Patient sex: M
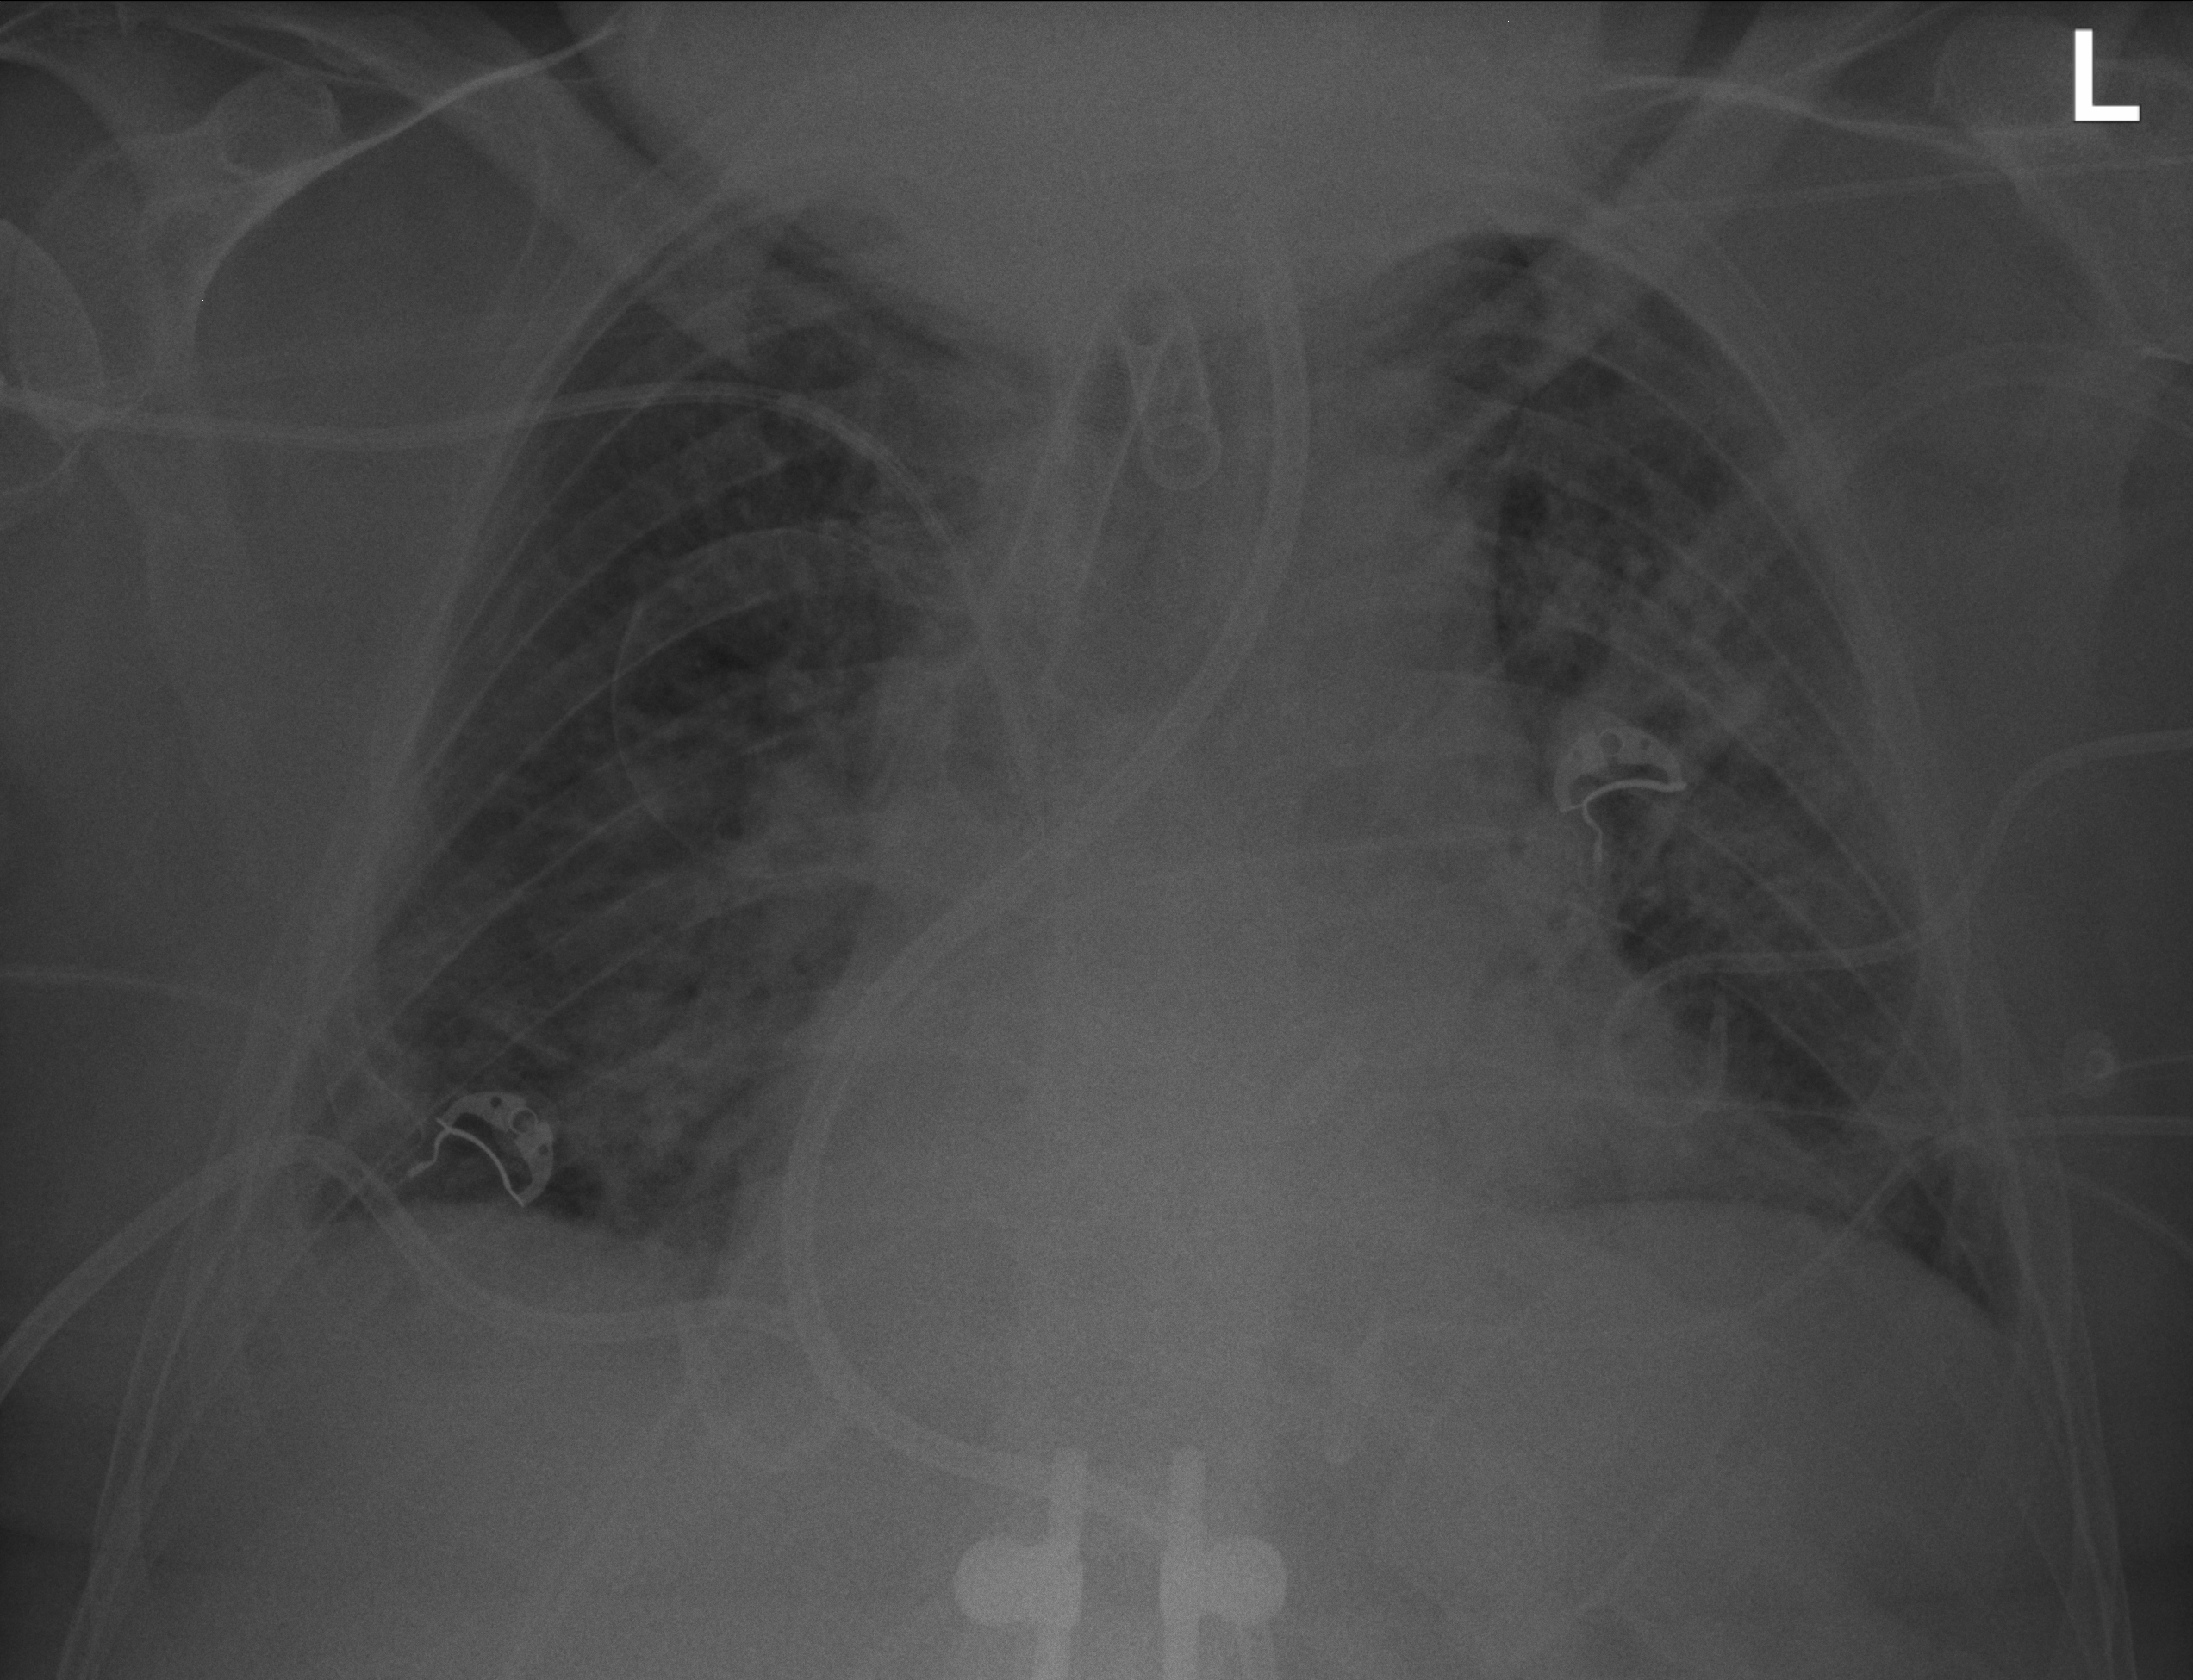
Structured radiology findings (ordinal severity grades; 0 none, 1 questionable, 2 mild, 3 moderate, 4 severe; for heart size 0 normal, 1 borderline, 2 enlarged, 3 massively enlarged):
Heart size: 2
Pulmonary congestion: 2
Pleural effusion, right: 2
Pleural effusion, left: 1
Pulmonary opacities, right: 2
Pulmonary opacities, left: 2
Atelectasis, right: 2
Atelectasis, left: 2